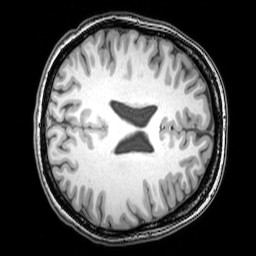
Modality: T1w
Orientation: axial
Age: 23
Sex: female
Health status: healthy
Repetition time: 0.081 s
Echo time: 0.037 s